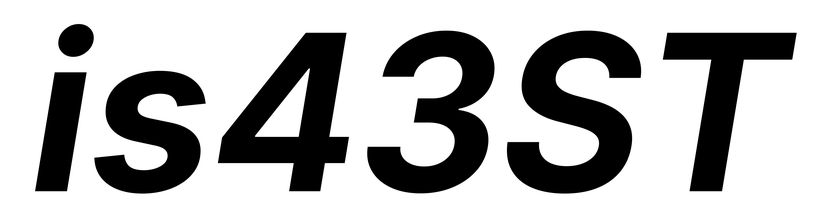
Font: Inter-Italic_Bold_Italic